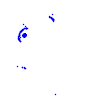
Particle: pion